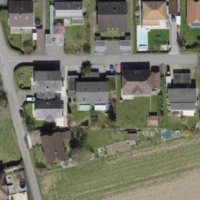
EUNIS habitat code: 54
Species observed at this site:
Plantago major